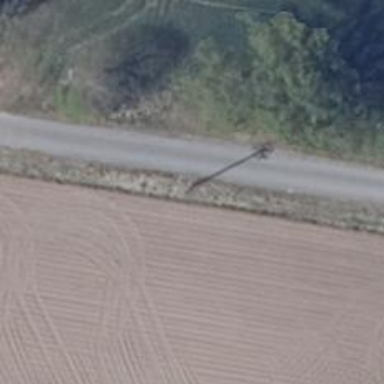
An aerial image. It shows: Power pole.